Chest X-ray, PA view. Patient: 54 years old, sex M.
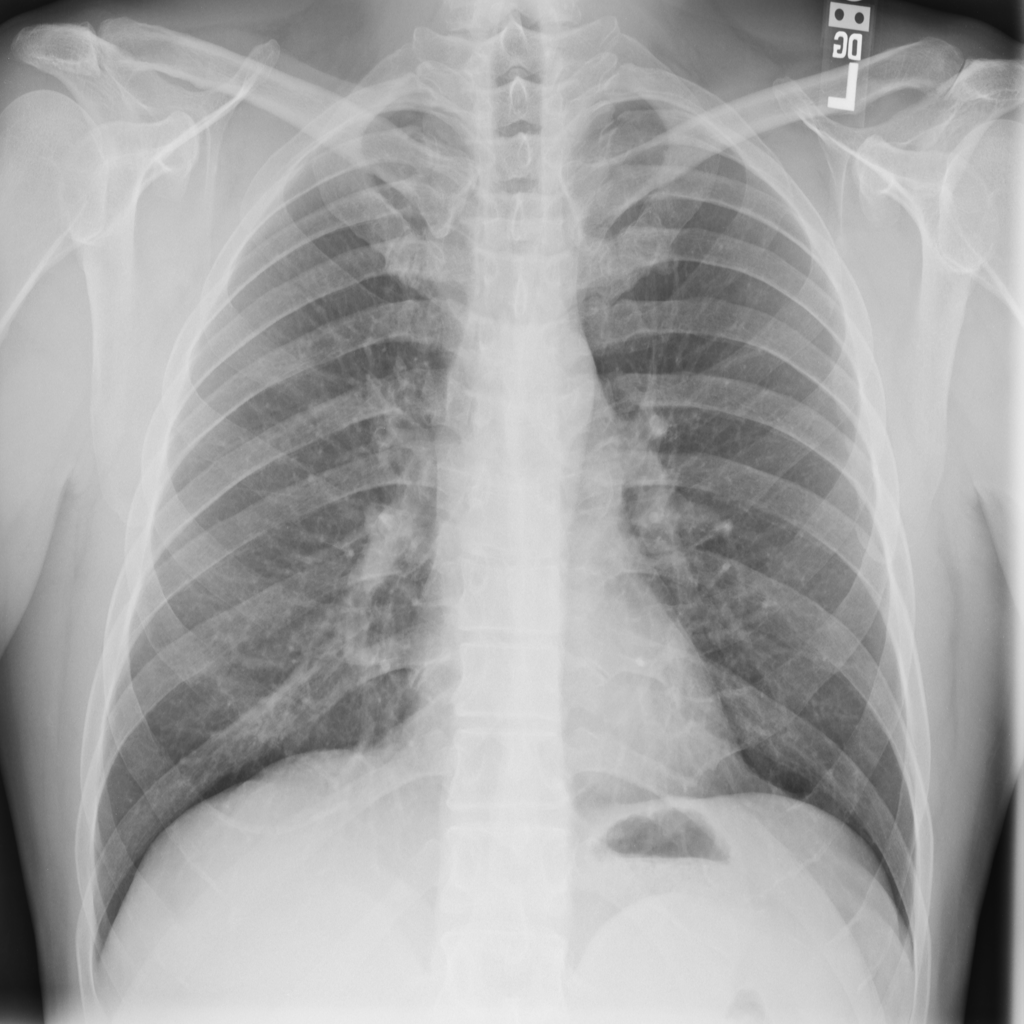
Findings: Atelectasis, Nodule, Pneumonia